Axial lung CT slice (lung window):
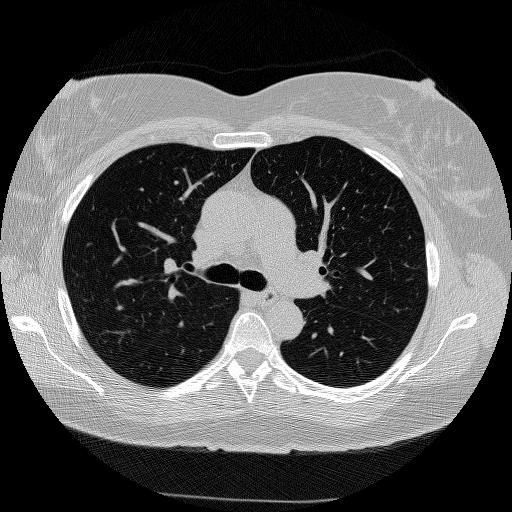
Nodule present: no